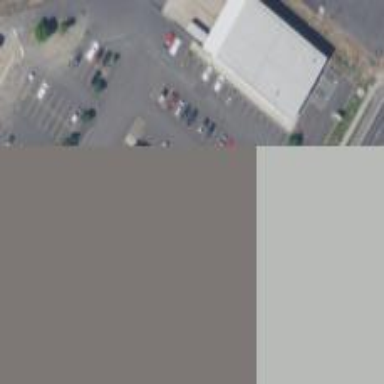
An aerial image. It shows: Car rental facility.